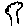
Label: tree